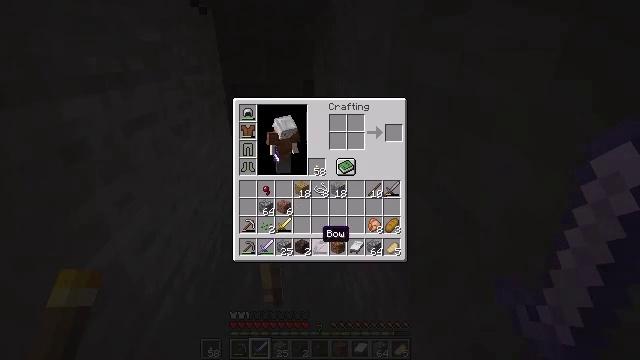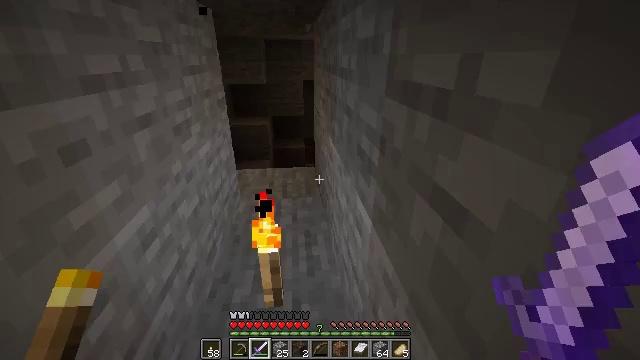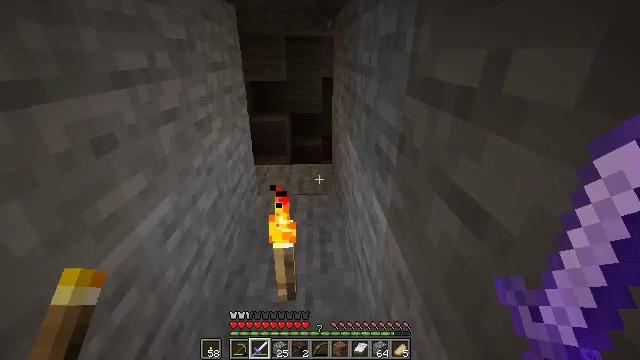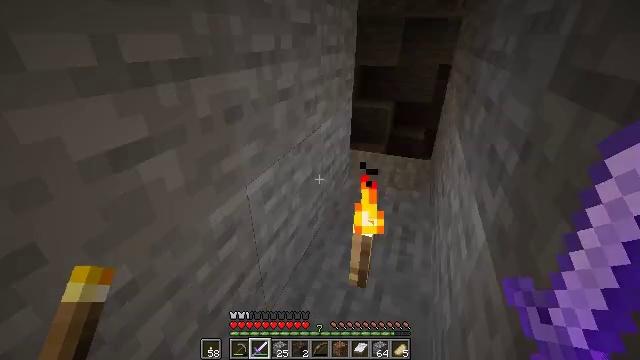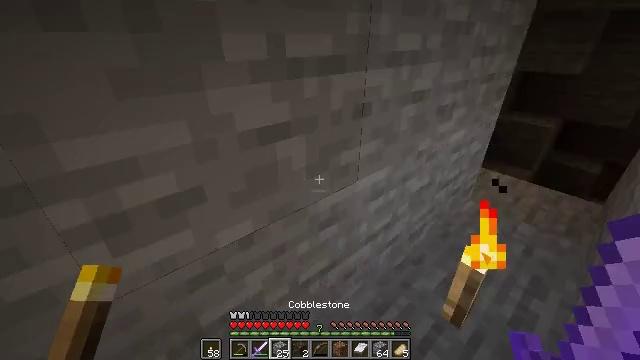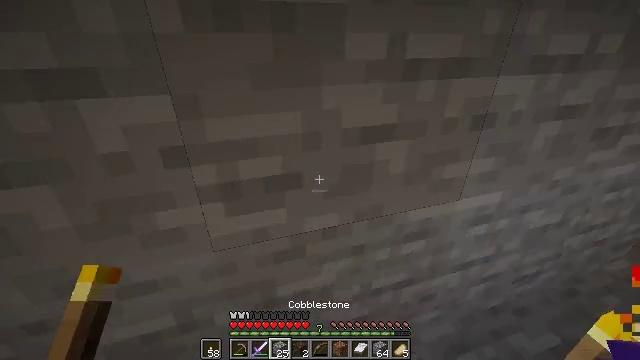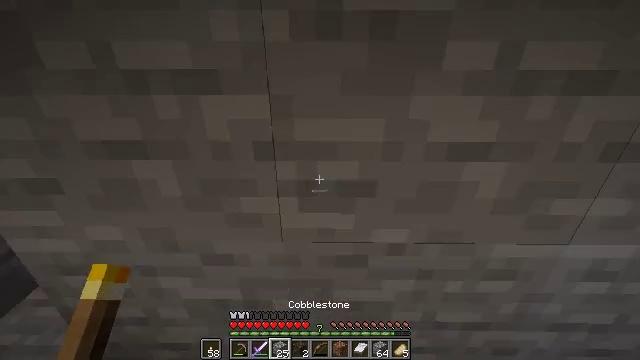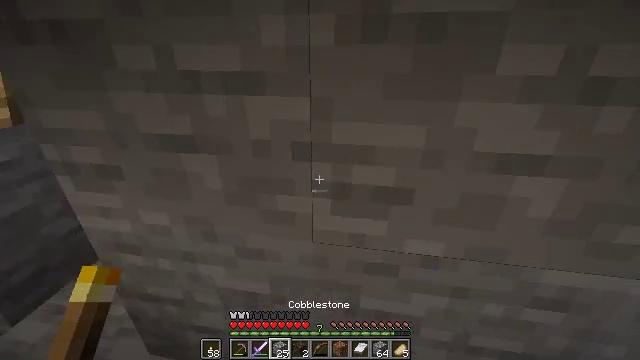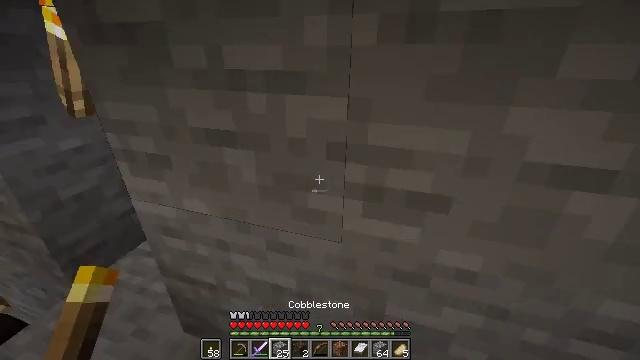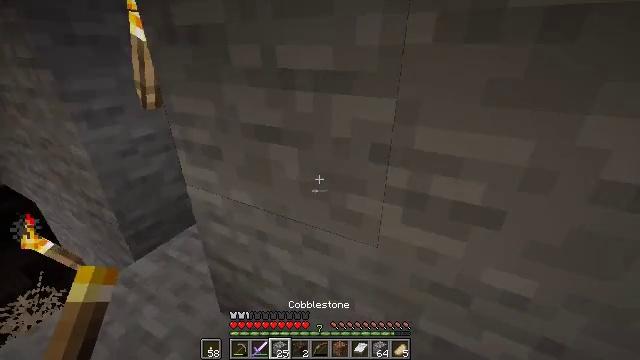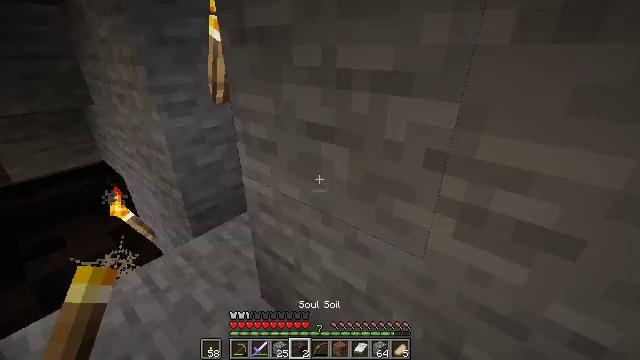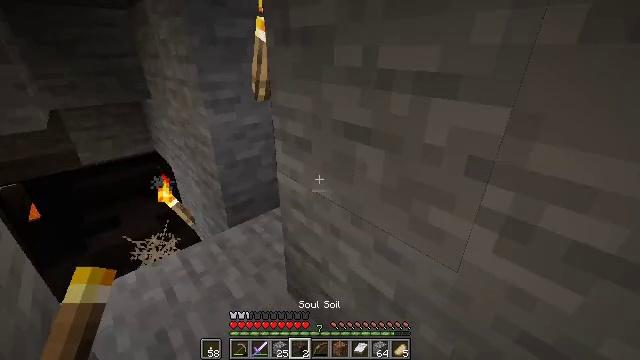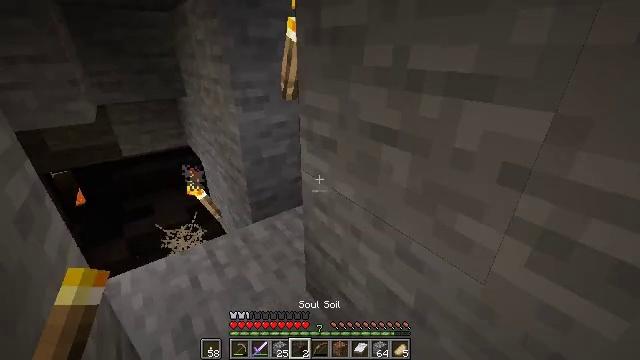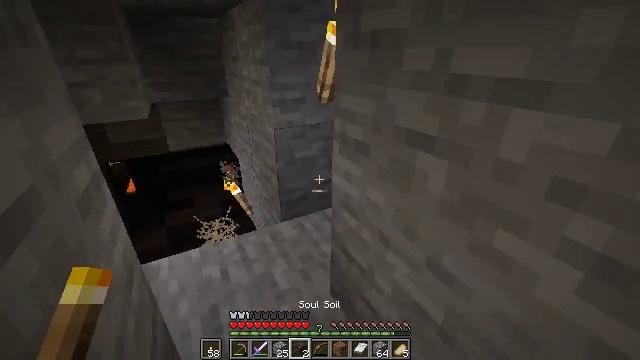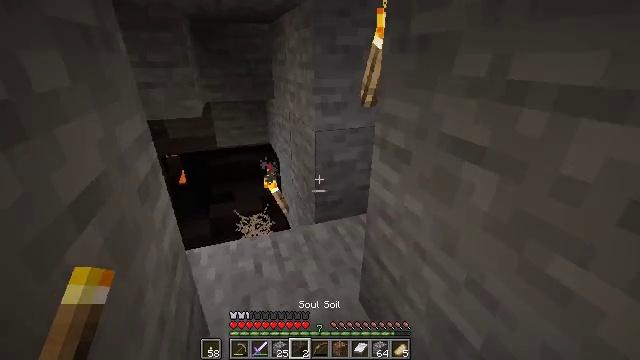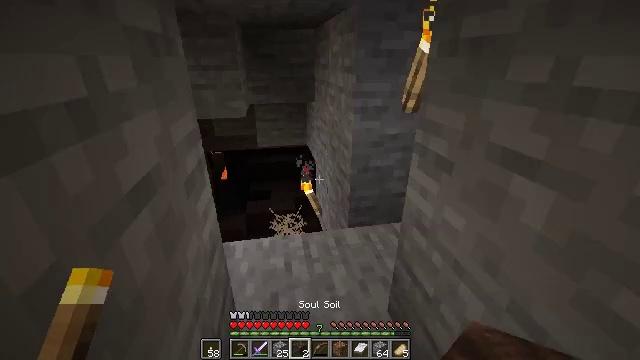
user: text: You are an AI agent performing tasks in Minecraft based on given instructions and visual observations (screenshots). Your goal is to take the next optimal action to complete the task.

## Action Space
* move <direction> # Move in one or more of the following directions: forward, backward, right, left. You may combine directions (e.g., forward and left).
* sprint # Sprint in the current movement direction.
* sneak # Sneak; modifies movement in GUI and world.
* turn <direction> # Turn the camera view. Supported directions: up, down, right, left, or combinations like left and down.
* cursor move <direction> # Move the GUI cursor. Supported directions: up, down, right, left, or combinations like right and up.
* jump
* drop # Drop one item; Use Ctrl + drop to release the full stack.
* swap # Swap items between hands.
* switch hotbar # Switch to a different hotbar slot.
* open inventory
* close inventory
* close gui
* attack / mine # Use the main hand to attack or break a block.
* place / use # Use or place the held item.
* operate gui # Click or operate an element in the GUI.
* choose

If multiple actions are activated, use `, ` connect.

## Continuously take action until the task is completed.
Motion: motion action
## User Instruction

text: Remove a bow from the inventory.
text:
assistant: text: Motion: no_op
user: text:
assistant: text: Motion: turn left, close gui
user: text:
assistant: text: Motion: turn left and down
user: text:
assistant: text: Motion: turn left
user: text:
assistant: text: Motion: turn left
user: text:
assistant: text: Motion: turn left and up
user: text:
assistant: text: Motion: turn left
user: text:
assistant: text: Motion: turn left
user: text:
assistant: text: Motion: turn left
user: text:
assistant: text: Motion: turn left
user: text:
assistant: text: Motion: turn left
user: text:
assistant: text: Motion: turn left
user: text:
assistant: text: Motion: turn left
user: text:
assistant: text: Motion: turn left
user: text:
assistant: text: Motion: turn left
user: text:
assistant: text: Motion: turn left
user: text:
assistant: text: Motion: turn left
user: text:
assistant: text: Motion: no_op
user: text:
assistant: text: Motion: no_op
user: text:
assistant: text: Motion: turn left
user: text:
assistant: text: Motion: no_op
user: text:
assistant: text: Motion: no_op
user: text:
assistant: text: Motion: no_op
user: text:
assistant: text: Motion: use / place
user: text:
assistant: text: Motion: use / place
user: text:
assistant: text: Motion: use / place
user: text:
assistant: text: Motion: use / place
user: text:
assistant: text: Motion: use / place
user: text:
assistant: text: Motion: use / place
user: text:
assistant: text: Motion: use / place